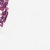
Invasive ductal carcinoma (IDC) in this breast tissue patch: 0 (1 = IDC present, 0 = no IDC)